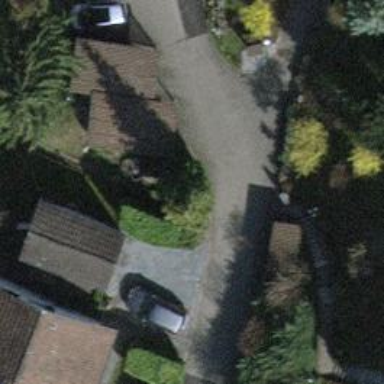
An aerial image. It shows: Alley classified as service road.